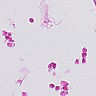
Metastatic tissue present: no